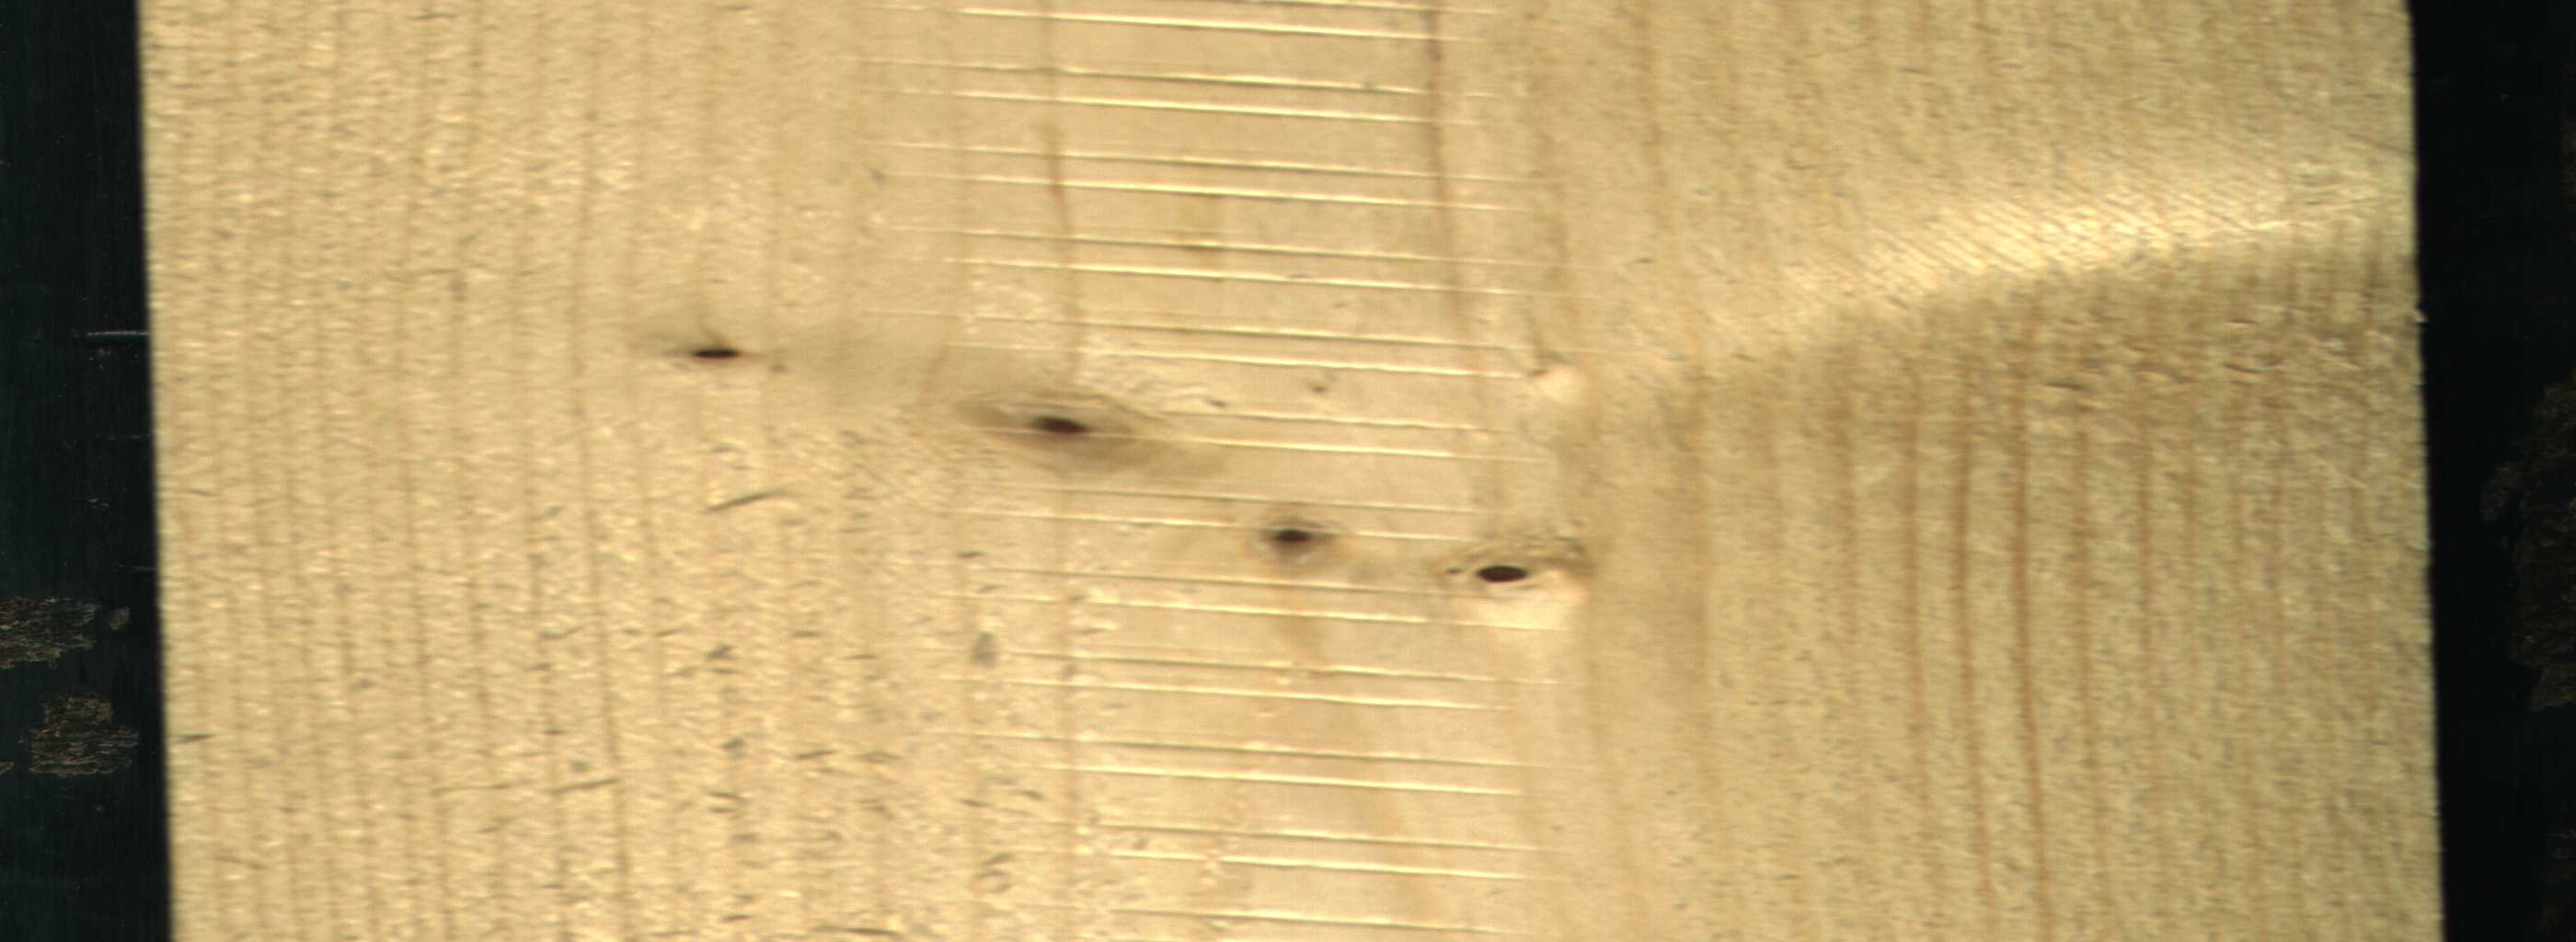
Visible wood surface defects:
Dead_Knot
Dead_Knot
Live_Knot
Live_Knot